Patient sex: M
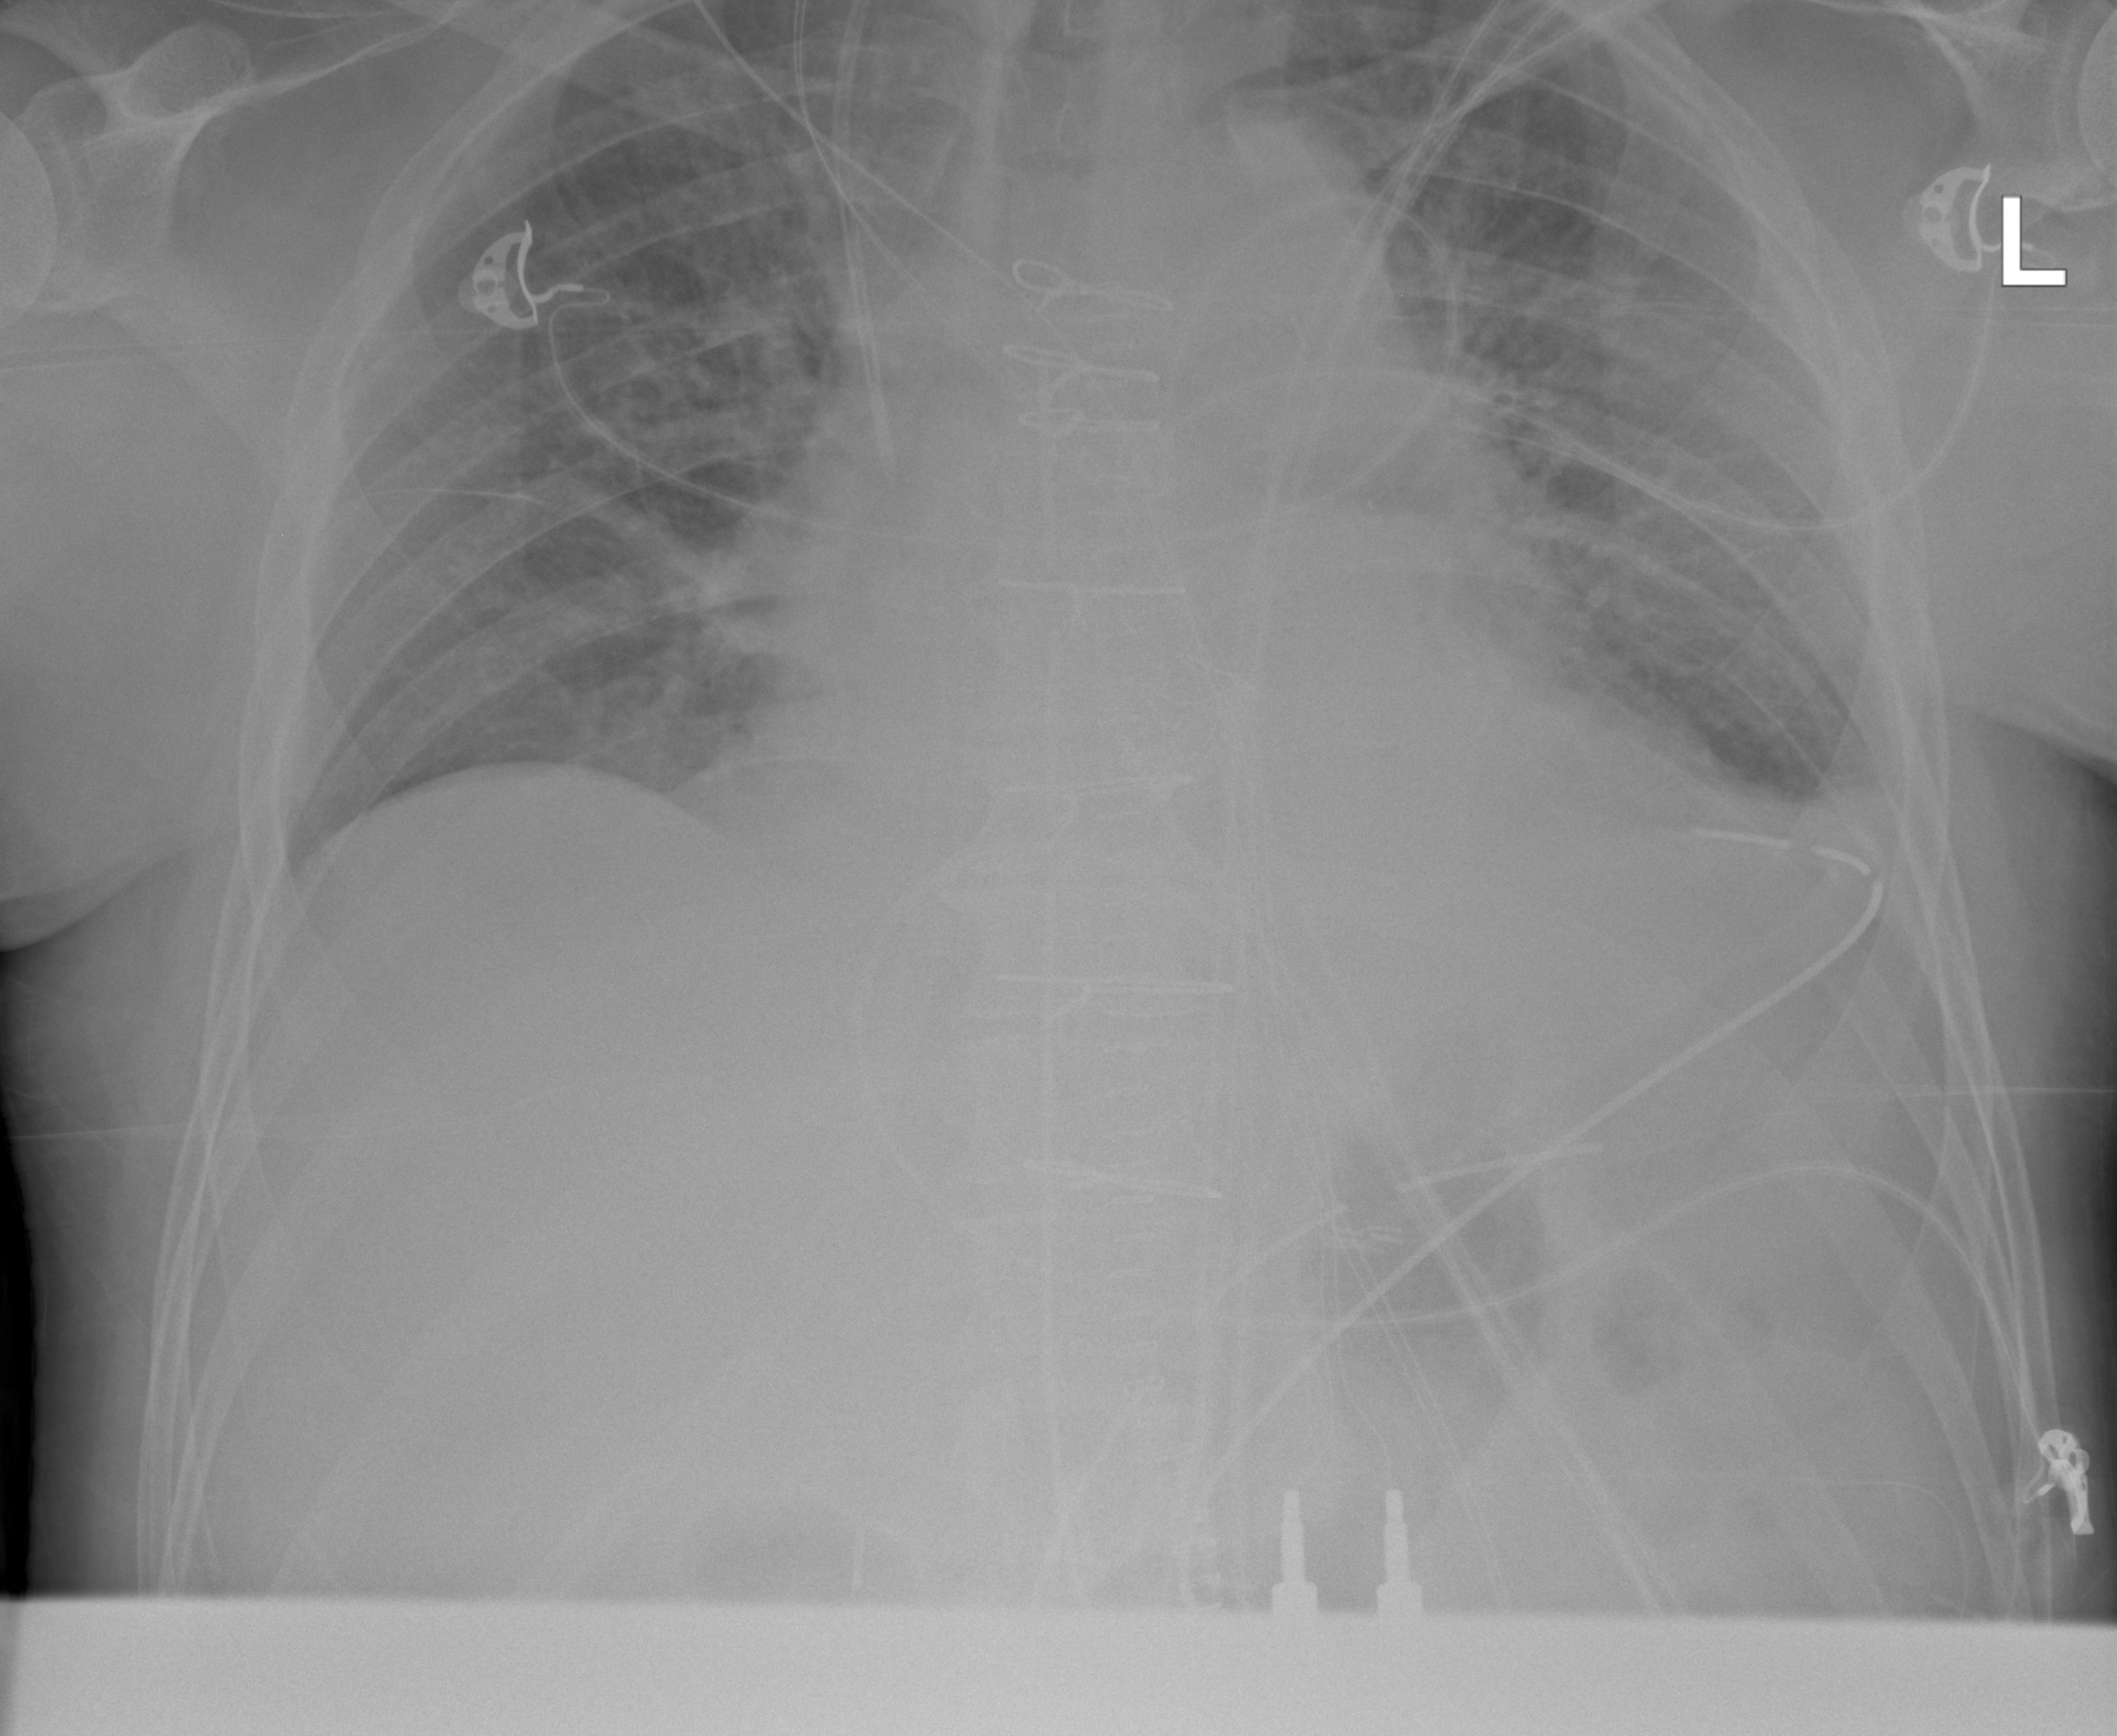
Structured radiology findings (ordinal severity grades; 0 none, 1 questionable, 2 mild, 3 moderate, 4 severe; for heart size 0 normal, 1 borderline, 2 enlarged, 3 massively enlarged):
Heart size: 2
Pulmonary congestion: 2
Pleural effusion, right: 0
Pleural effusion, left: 1
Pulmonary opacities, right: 1
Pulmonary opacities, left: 1
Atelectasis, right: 1
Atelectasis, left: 2